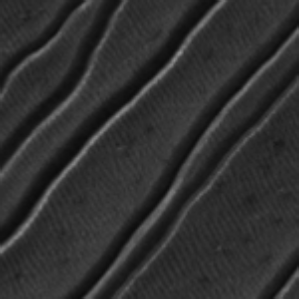
Label: frost